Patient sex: F
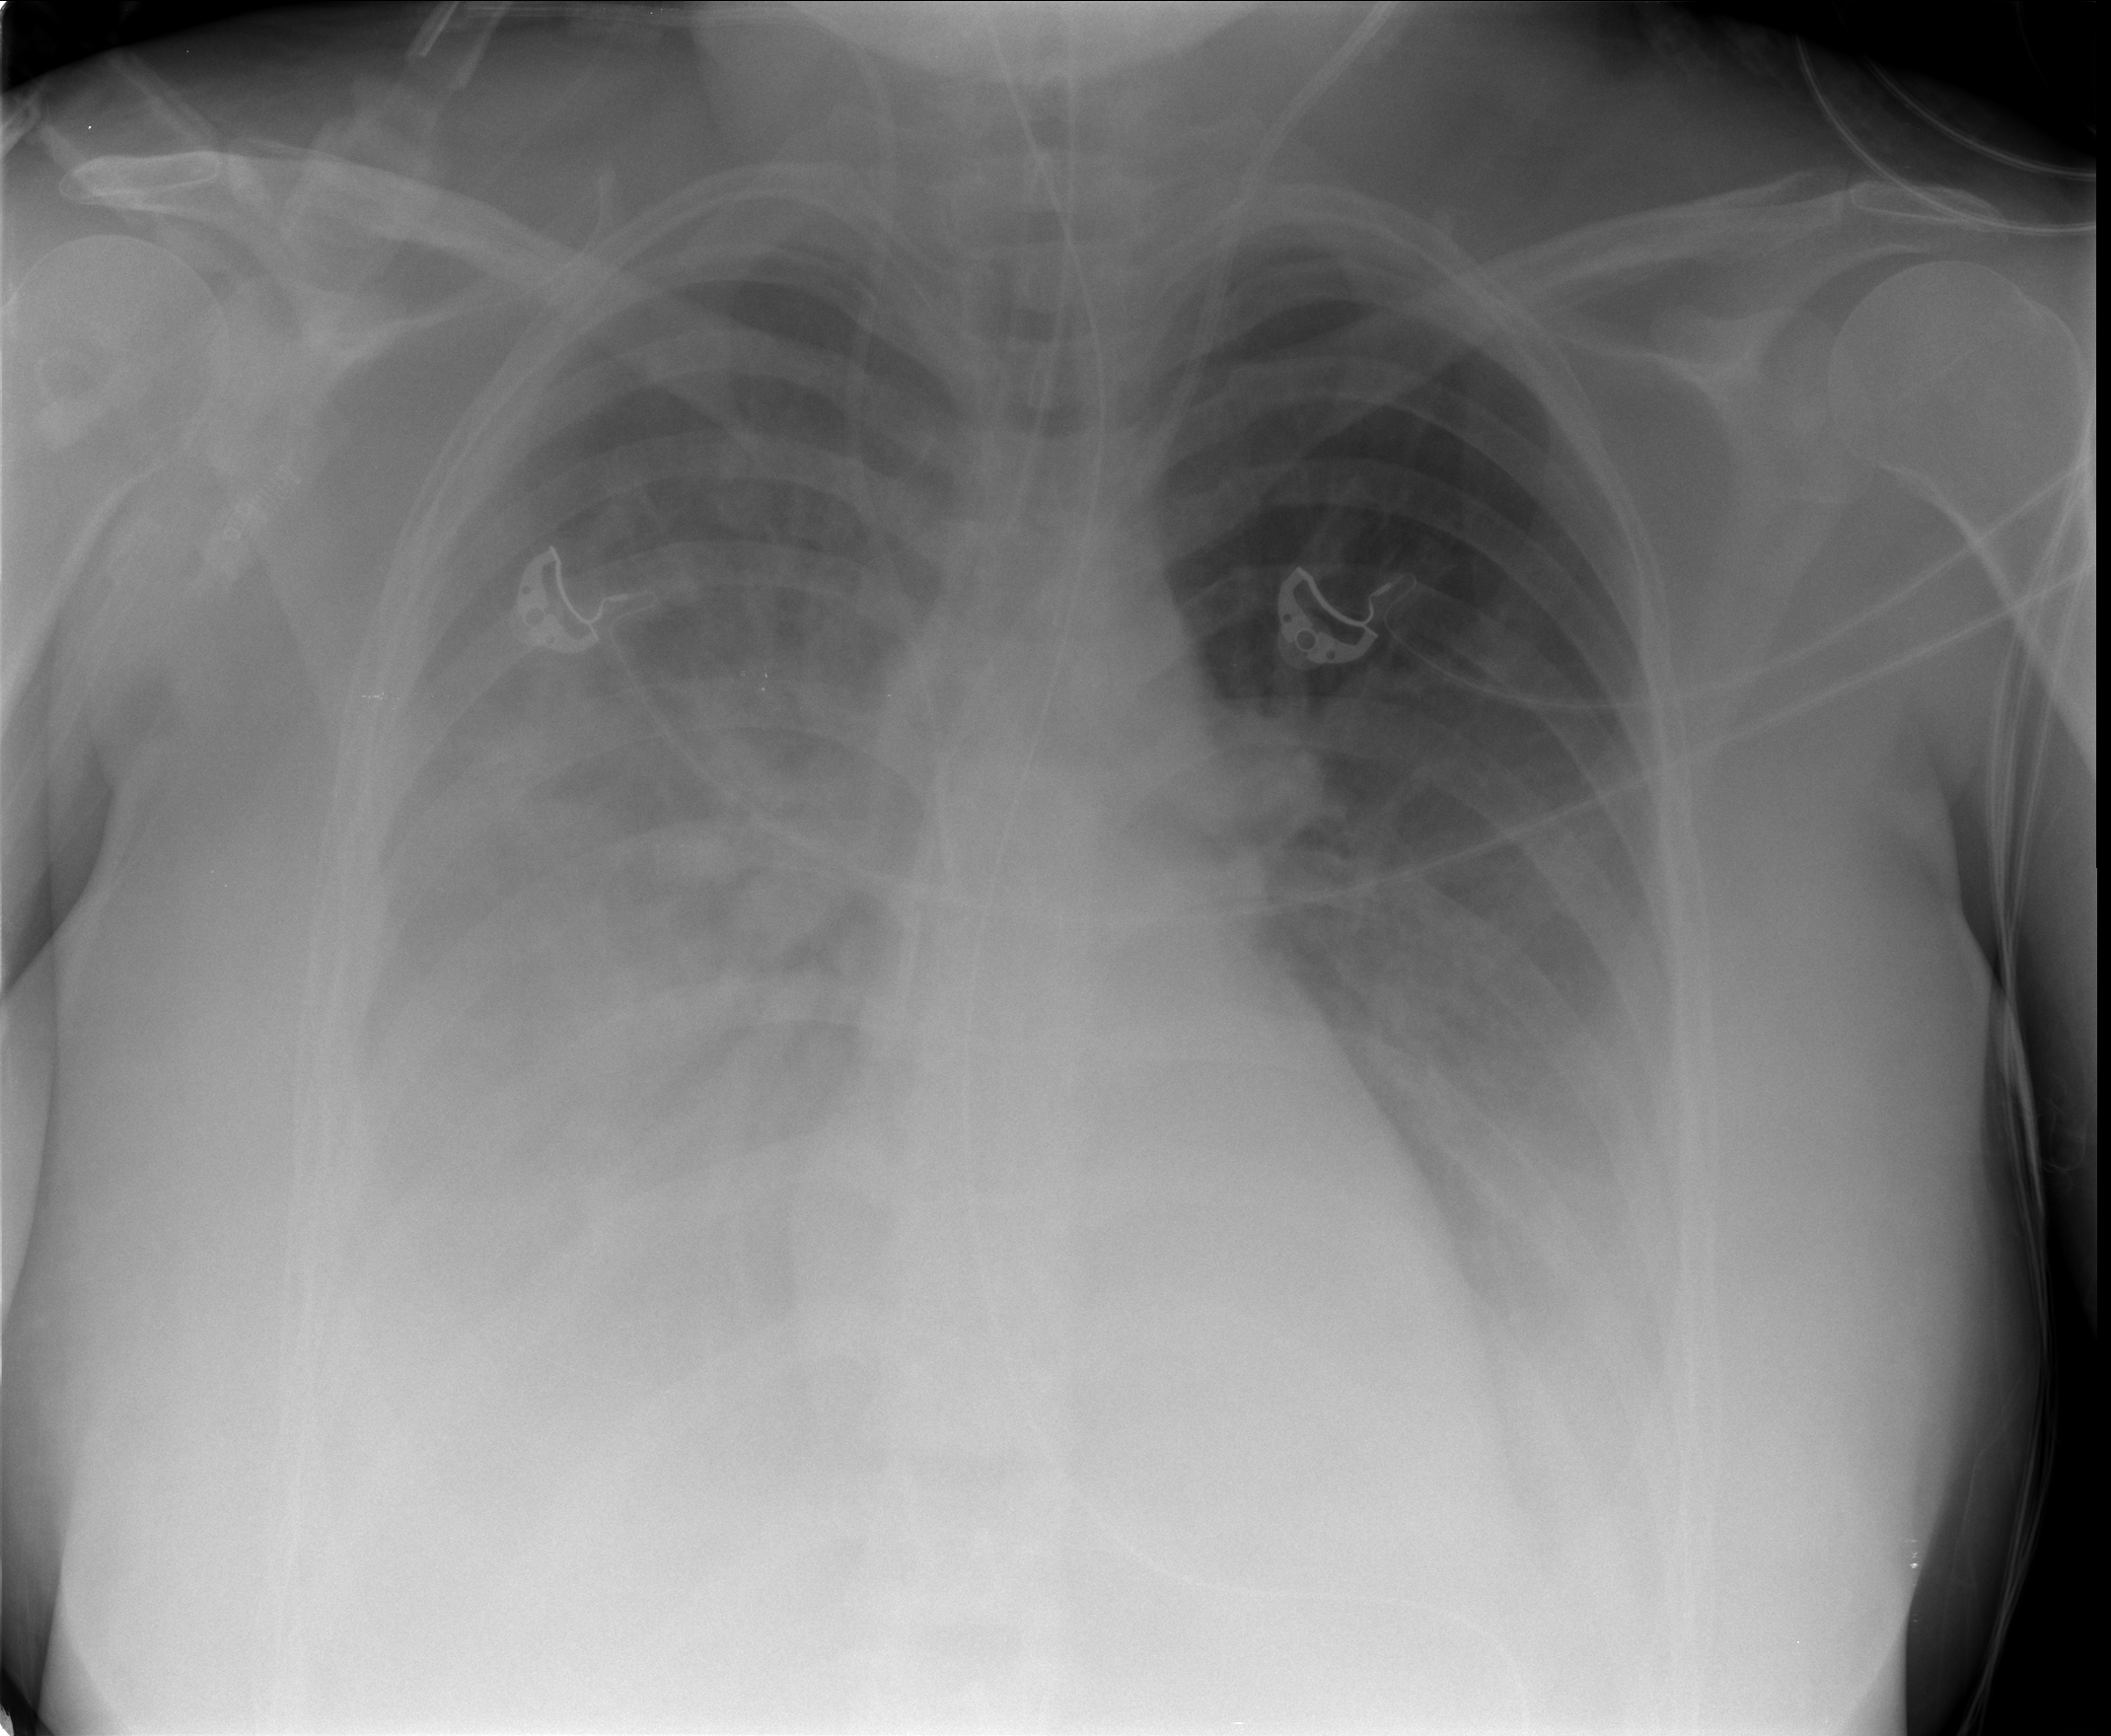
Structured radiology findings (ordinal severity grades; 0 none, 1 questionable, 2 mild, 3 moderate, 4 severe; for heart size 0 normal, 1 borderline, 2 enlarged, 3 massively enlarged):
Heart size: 0
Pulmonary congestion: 0
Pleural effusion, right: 3
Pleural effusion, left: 2
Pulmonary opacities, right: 4
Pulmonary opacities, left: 2
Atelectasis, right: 3
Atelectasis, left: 2